Field crop: tomato
Growth stage: 1
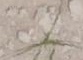
Species: cyperus